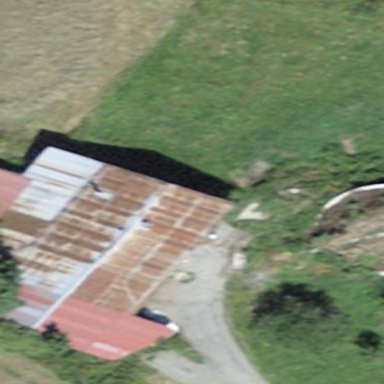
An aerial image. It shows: Building.